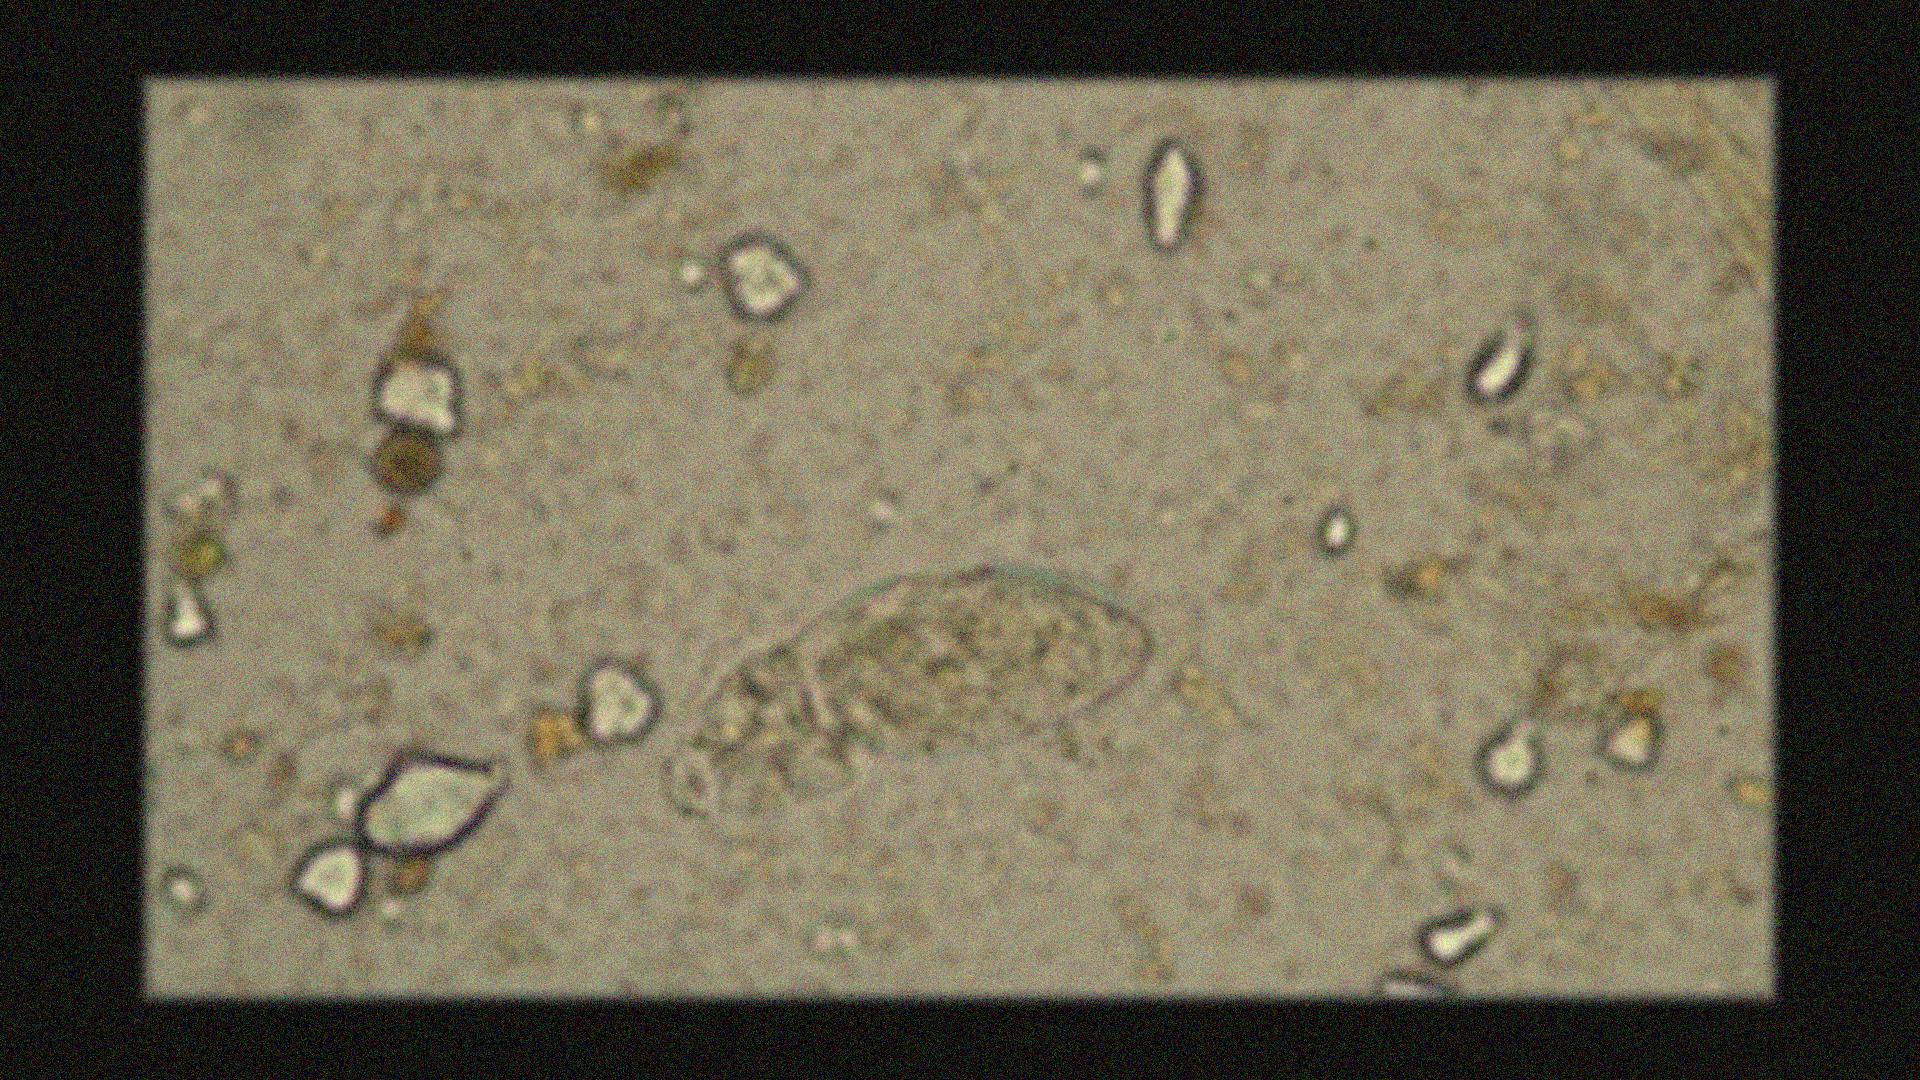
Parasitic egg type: Fasciolopsis buski